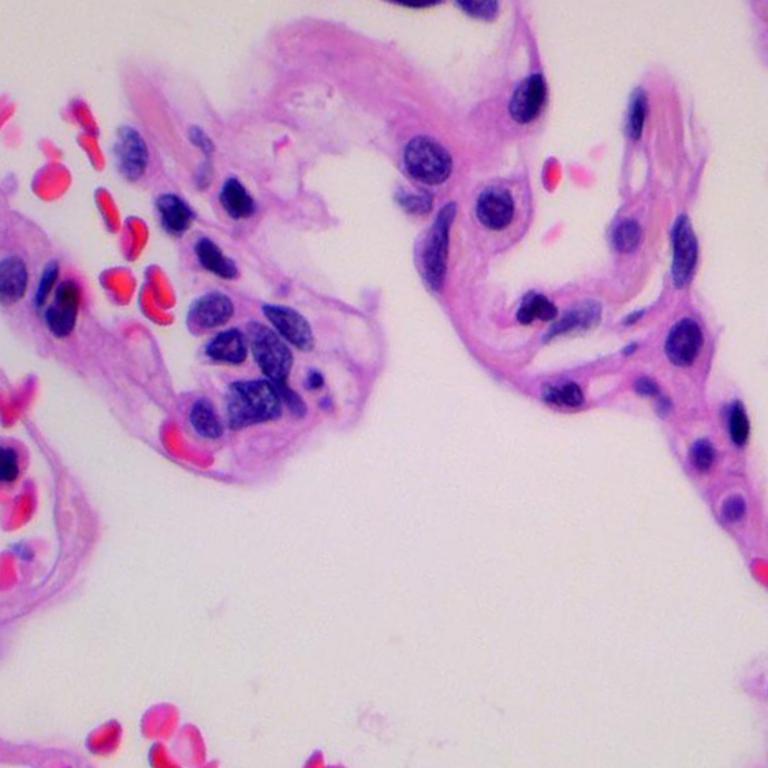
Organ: lung
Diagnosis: benign